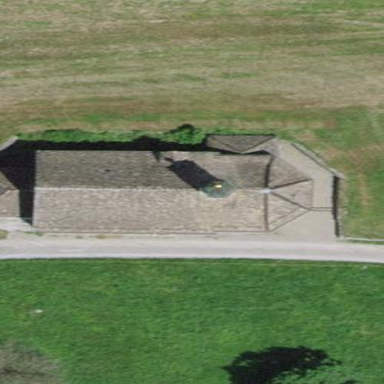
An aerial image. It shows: Chapel that serves as place of worship.